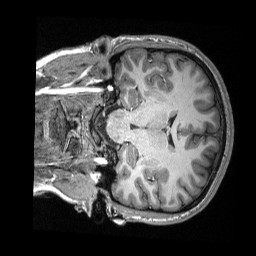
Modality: T1w
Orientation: coronal
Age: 21
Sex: female
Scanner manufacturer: siemens
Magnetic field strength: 3 T
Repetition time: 2.3 s
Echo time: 0.00308 s